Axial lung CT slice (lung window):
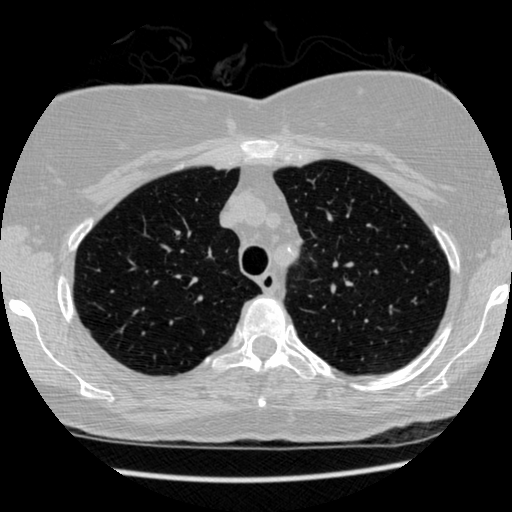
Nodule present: no